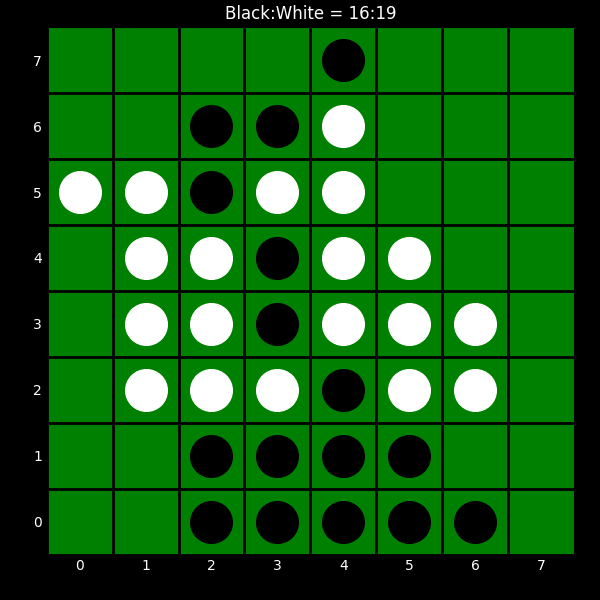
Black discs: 16
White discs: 19